Interaction volume radius: 10 \u00c5
Interaction volume height: 20 \u00c5
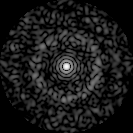
Disorder parameter: 0.8313